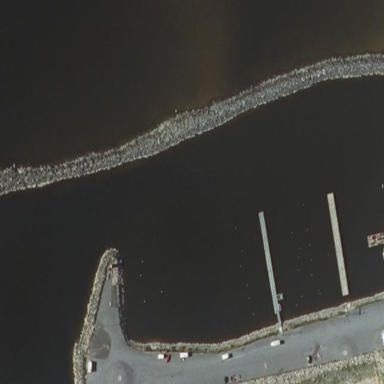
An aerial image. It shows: Breakwater structure.